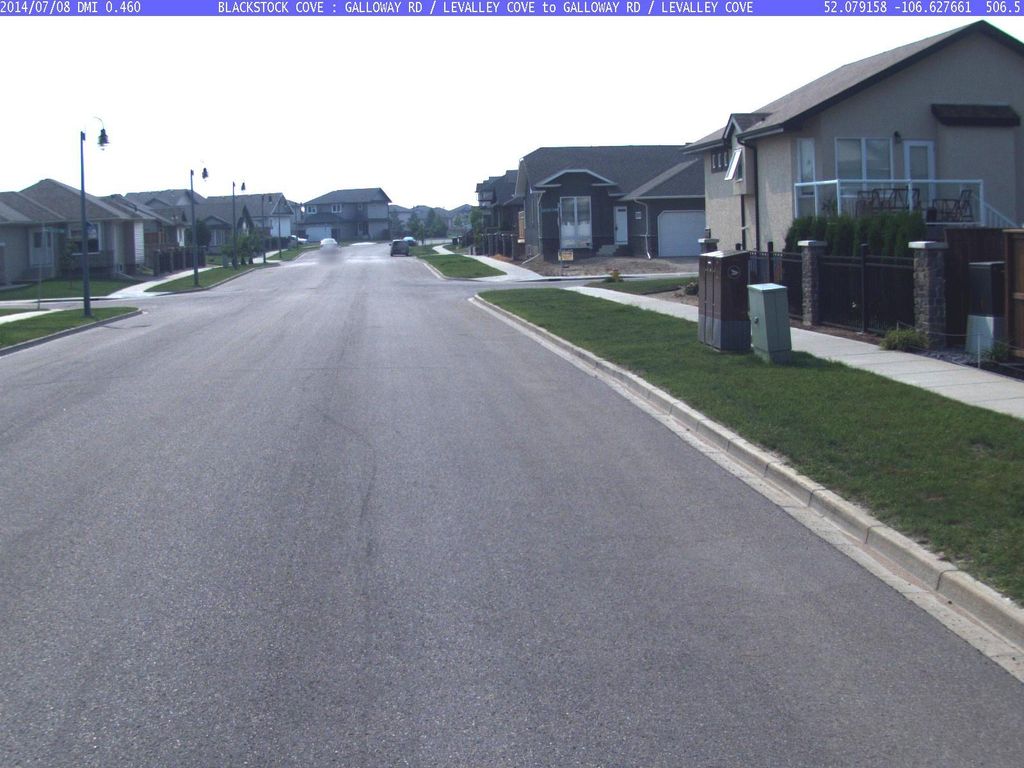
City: saskatoon